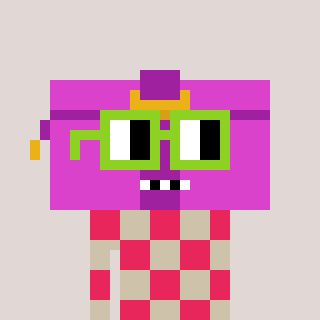
a pixel art character with square light green glasses, a clutch-shaped head and a bege-colored body on a warm background